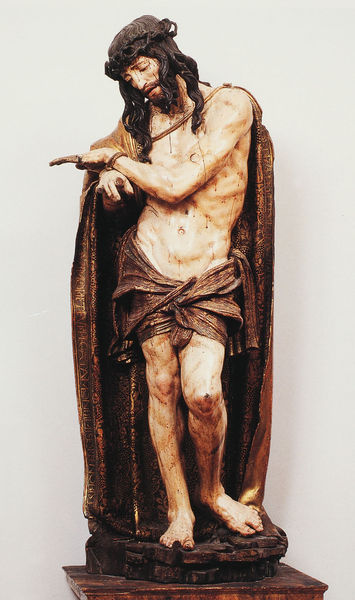
Titel: Ecce Homo
Künstler: Diego de Siloé
Institution: Duenas (Palencia), Kirche Santa Maria/Gemeindemuseum
Schlagwörter: haut, lendenschurz, nackt, umhang, holz, tuch, kirche, gewand, haare, mantel, krone, locken, skulptur, statue, beine, füße, muskeln, halbnackt, plastik, podest, knie, oberkörper, lendentuch, römer, christus, jesus, kreuzigung, wunden, leid, muskel, schmerz, dornen, gefasst, jesu, holzfigur, dornenkrone, lenden, fessel, martyrium, folter, passion, gefesselt, schnitzfigur, jesu christi